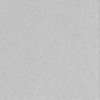
Label: dusty